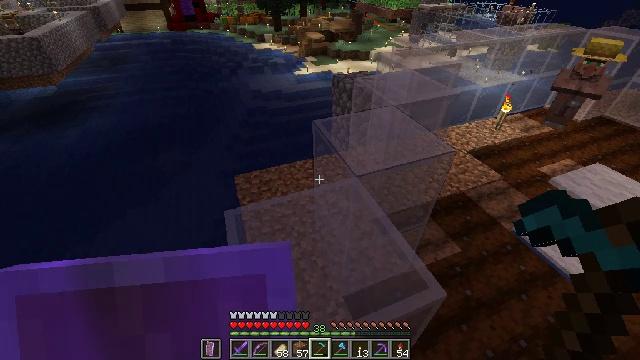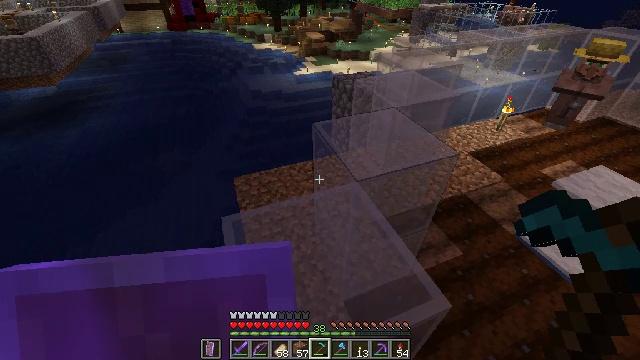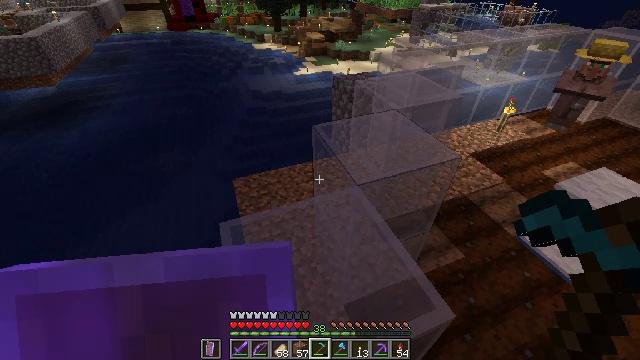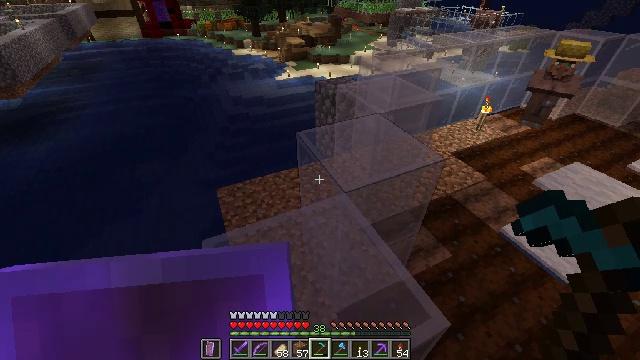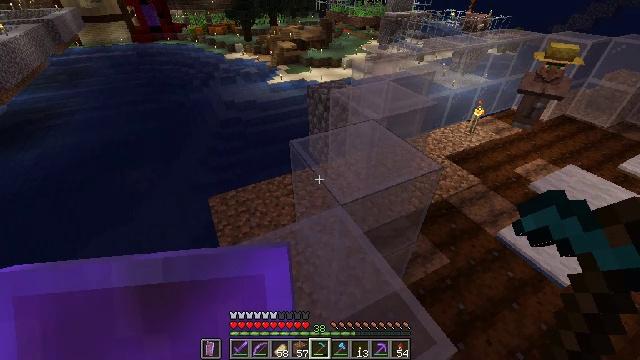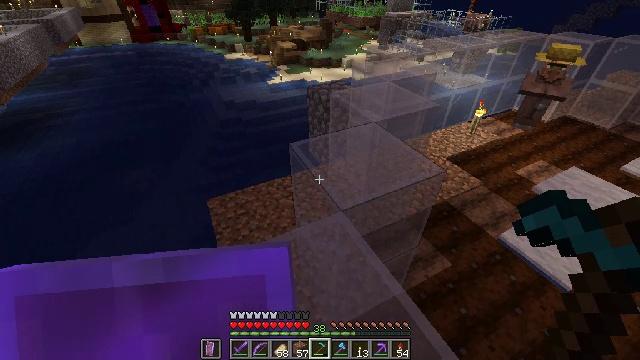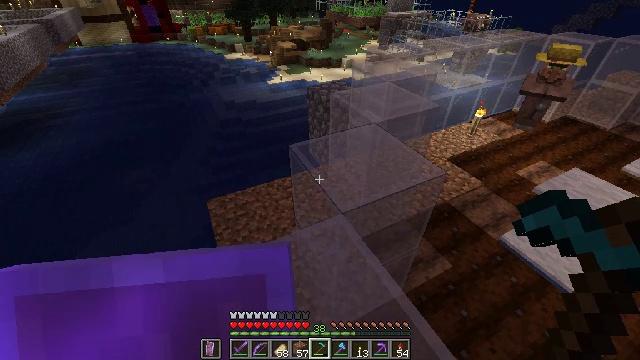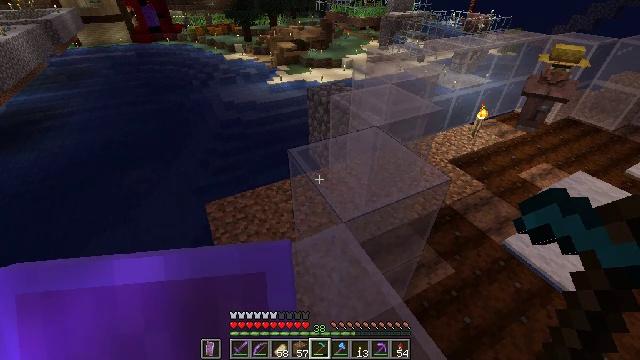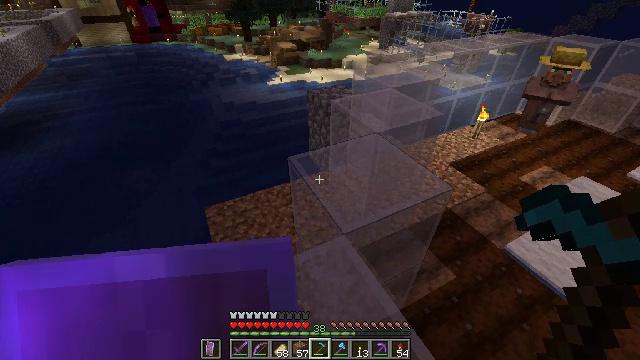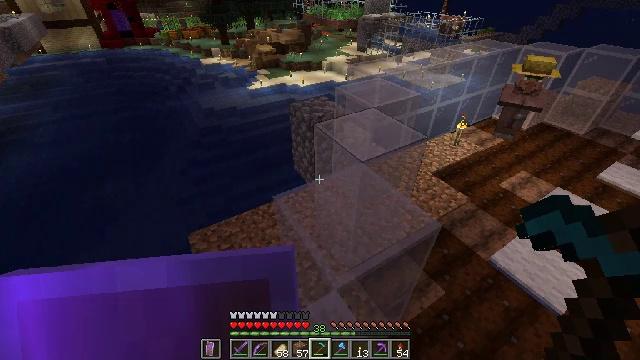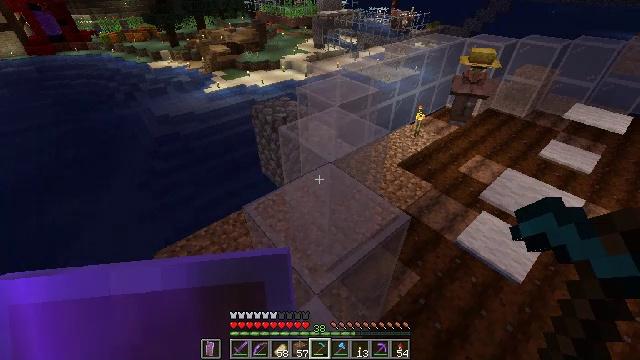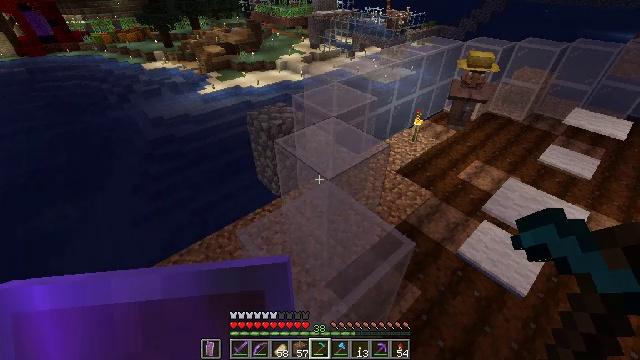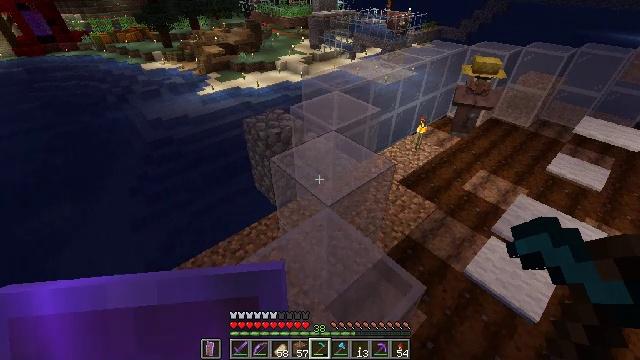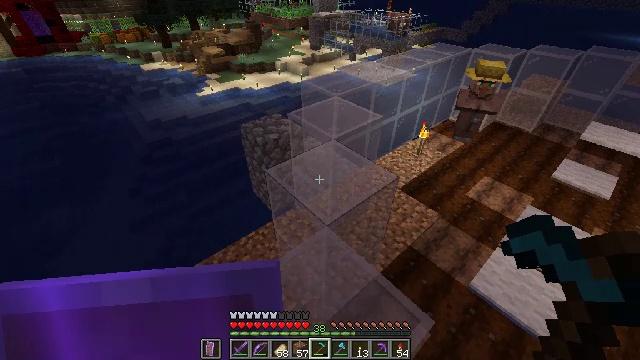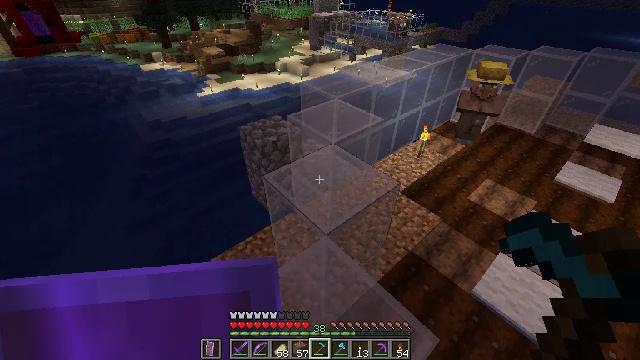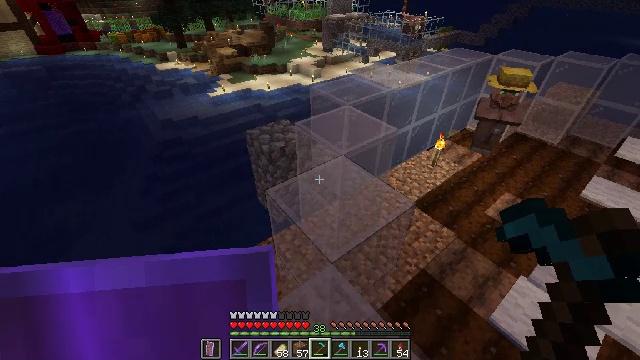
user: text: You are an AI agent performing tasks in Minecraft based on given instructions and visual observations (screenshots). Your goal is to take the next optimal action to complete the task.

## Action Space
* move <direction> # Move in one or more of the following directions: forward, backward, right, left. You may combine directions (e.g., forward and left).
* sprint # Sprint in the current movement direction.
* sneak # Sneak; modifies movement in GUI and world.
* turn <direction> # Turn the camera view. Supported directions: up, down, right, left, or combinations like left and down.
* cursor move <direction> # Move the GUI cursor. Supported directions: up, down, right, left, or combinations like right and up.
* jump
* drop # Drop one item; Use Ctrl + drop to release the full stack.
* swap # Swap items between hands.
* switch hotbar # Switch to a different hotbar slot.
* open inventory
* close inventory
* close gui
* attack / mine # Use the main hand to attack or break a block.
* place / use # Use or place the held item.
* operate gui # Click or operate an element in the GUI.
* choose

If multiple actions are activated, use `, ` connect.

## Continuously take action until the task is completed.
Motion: motion action
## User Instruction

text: Retrieve the torch.
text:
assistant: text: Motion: move forward, sneak
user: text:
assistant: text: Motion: move forward, sneak
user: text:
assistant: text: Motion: move forward, sneak, turn right
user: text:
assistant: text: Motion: move forward, sneak, turn right
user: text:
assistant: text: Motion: move forward, sneak
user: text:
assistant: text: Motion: move forward, sneak
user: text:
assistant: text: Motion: move forward
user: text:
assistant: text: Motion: move forward
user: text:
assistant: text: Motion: move forward, turn right
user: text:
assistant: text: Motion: move forward, turn right
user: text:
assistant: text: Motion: move forward
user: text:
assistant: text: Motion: move forward
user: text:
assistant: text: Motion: move forward
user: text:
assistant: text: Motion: move forward
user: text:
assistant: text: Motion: move forward, turn left
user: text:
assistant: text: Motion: move forward
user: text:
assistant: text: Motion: move forward
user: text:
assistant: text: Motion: move forward
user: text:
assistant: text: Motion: move forward, turn right and down
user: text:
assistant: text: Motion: move forward, turn right and down
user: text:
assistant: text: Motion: move forward, turn right and down
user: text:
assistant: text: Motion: move forward
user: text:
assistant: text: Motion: move forward, turn right and down
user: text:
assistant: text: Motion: move forward, turn right and down
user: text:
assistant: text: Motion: move forward, turn right and down
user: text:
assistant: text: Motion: move forward, turn right and down
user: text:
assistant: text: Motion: move forward, turn right and down
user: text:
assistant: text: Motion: move forward, turn right and down
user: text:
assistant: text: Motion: move forward, turn right
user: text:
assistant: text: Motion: move forward